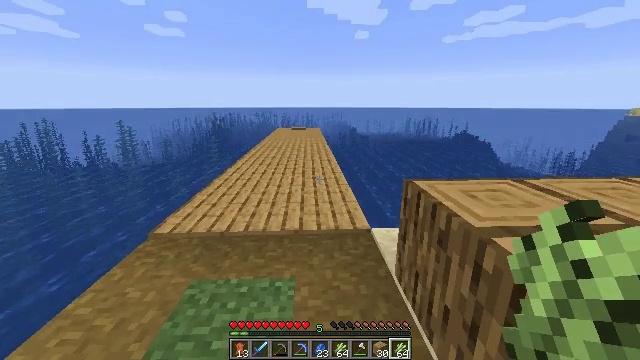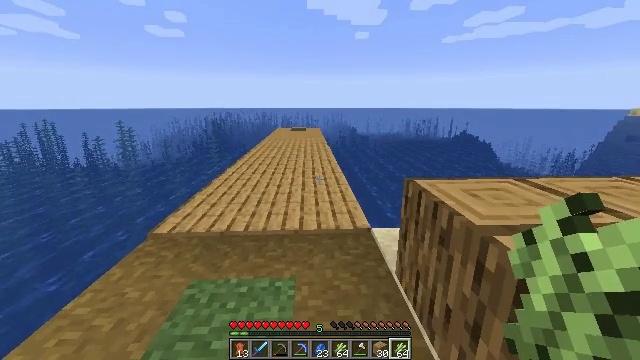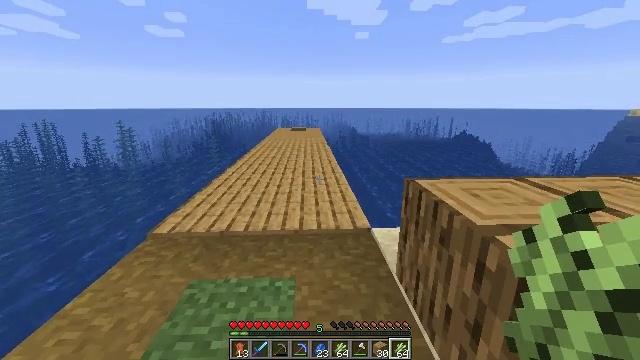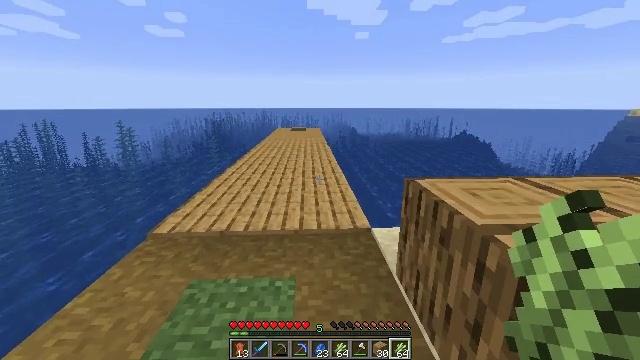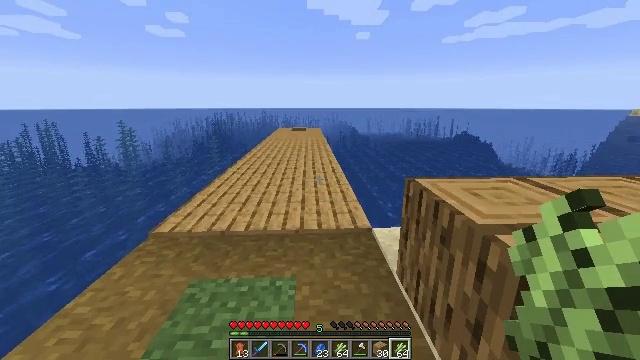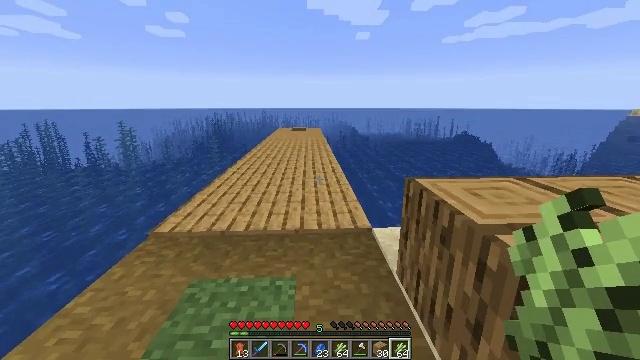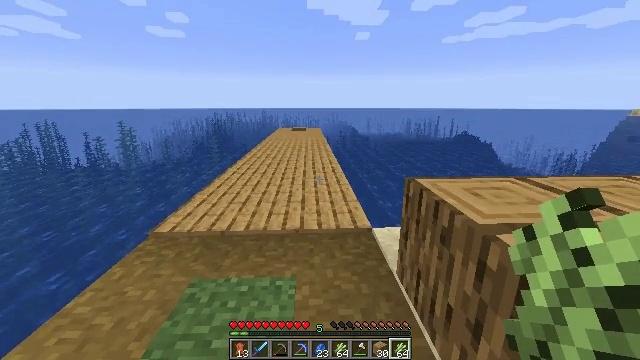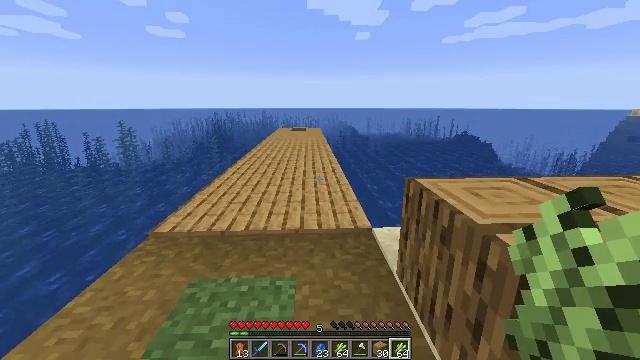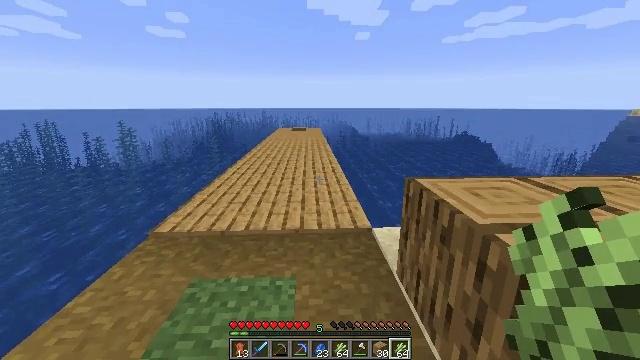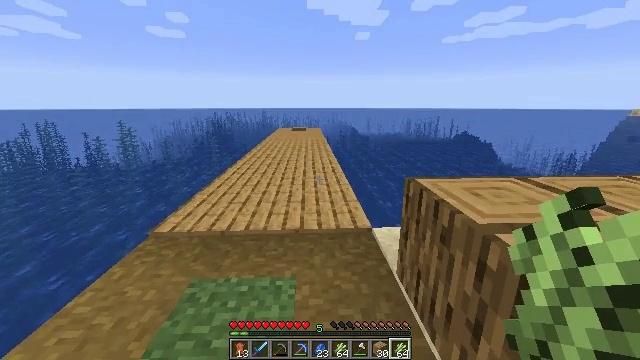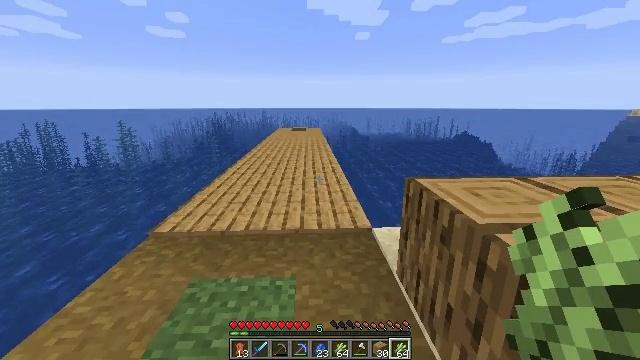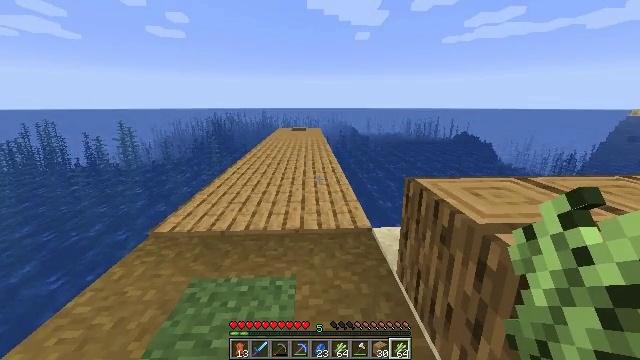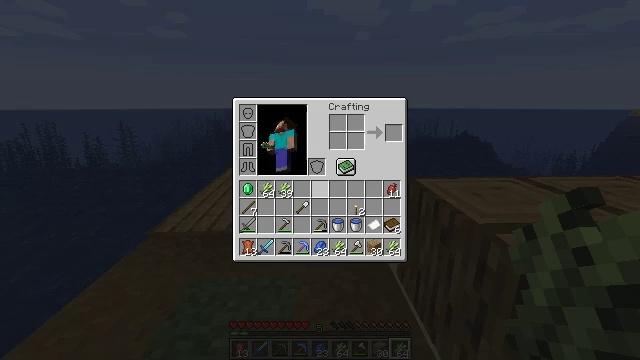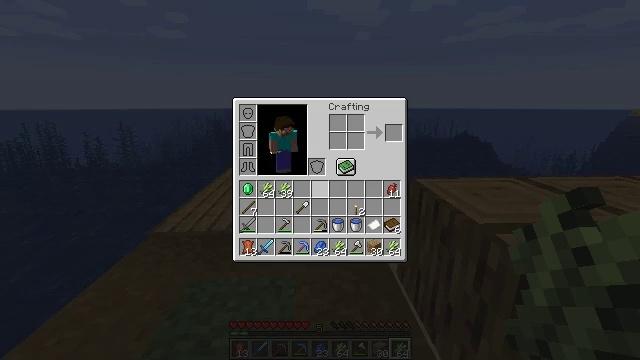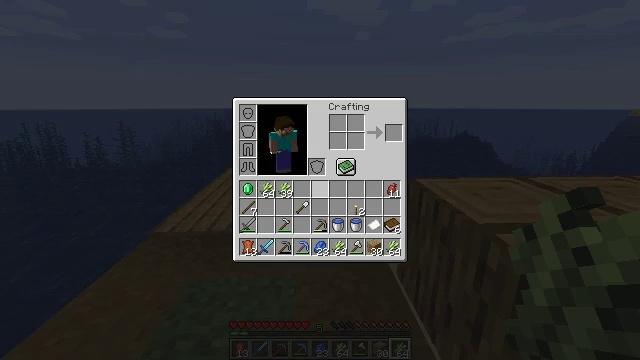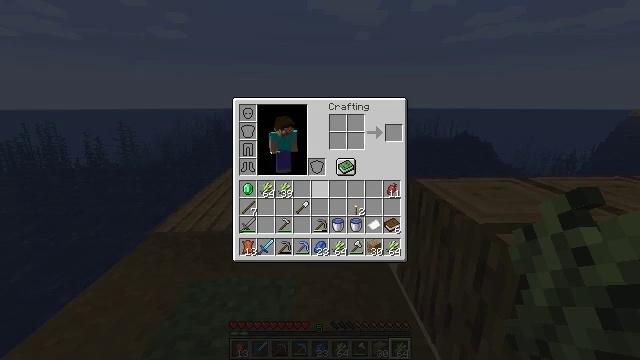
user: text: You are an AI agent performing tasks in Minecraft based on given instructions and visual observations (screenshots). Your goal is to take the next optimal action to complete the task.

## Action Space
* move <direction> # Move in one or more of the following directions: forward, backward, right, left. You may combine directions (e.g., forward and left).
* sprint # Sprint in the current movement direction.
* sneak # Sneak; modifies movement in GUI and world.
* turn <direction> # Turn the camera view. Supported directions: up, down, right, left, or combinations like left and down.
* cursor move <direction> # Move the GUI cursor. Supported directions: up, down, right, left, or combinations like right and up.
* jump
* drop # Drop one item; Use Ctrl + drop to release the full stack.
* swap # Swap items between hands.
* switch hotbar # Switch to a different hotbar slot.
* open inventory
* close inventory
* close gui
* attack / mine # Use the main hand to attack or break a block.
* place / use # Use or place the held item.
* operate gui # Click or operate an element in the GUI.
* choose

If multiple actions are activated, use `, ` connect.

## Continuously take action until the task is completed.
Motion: motion action
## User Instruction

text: Collect beetroots from the field.
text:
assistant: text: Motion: no_op
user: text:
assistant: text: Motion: no_op
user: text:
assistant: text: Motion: no_op
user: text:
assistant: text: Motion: no_op
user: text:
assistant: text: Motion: no_op
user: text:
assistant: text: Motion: no_op
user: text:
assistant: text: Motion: no_op
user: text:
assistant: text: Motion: no_op
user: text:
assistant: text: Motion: no_op
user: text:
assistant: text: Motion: no_op
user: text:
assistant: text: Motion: no_op
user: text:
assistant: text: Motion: open inventory
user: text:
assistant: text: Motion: open inventory
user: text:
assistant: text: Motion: open inventory
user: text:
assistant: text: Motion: open inventory
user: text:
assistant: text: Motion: no_op
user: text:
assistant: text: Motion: no_op
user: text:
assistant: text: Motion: no_op
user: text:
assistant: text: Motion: cursor move right
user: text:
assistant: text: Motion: cursor move right
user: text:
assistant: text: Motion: no_op
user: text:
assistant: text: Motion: no_op
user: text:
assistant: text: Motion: no_op
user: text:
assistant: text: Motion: no_op
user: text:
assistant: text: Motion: no_op
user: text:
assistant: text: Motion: no_op
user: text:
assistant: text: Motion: no_op
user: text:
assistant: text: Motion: cursor move left
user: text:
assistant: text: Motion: cursor move left
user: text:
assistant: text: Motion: cursor move left